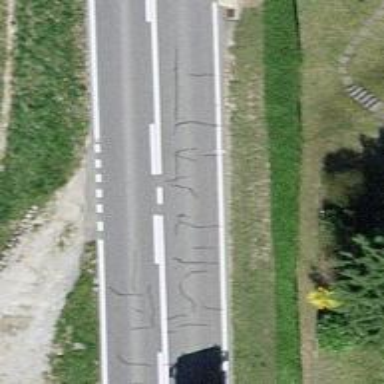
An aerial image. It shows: Asphalt road classified as primary highway.